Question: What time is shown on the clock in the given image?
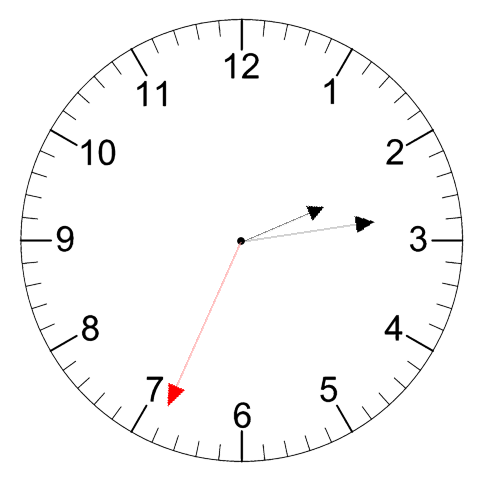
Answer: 02:13:34